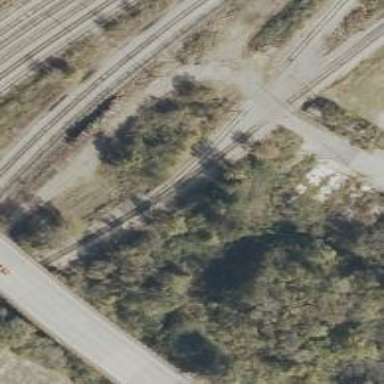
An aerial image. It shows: Railway yard used for servicing trains.